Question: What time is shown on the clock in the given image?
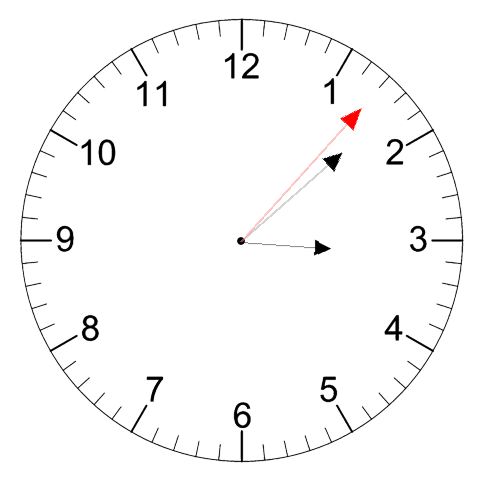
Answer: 03:08:07